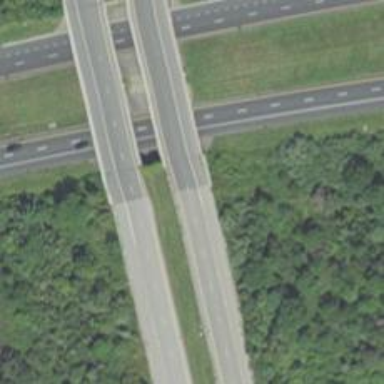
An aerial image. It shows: Asphalt motorway.